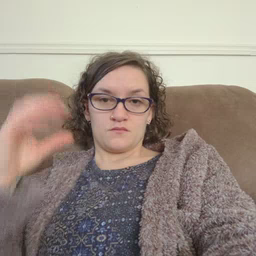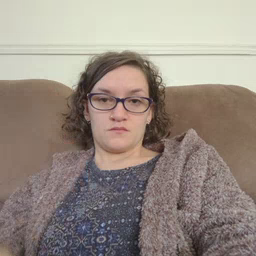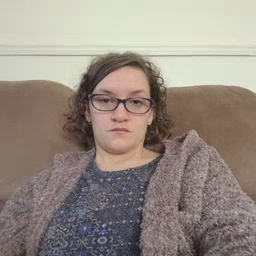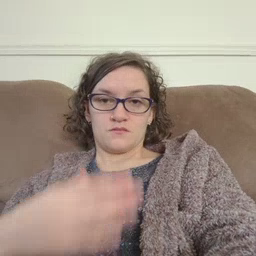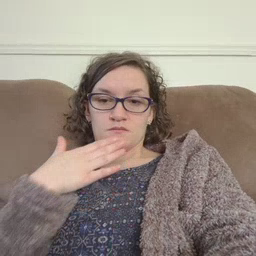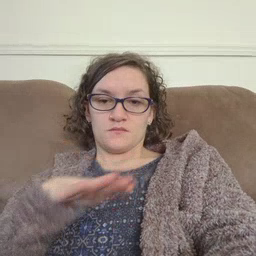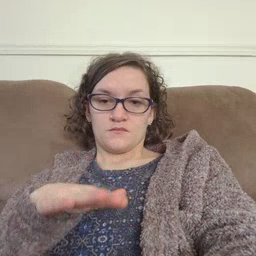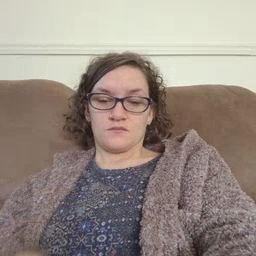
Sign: bad